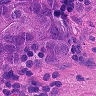
Metastatic tissue present: yes